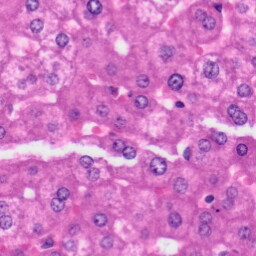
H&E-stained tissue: Liver